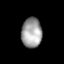
Tissue: lung
Cell type: Myeloid cells
Senescence score: 0.5535
Nuclear area (px): 598
Mean DAPI intensity: 158.856